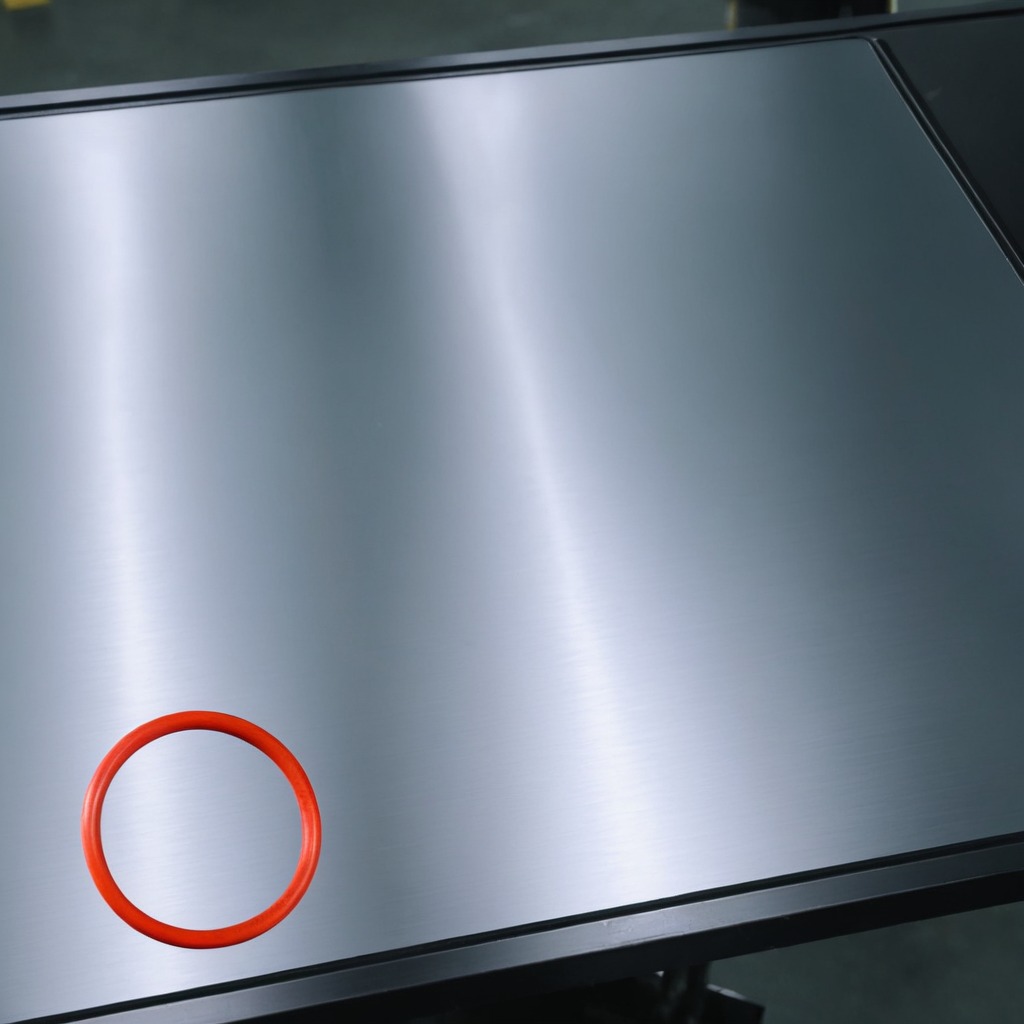
A rubber O-ring lies on a metal table in a machine shop under fluorescent lights.